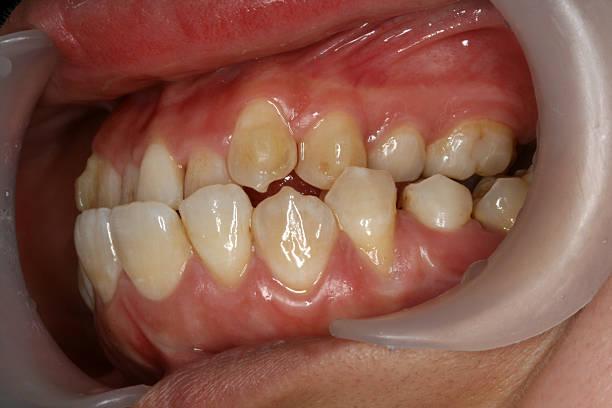
Condition: Gingivitis